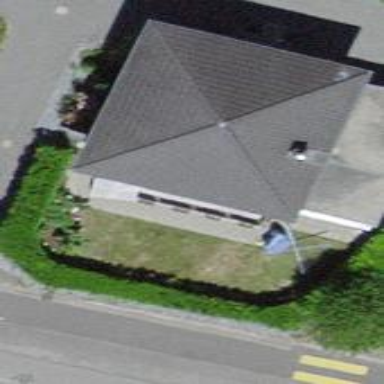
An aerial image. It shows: Building with pyramidal roof shape.